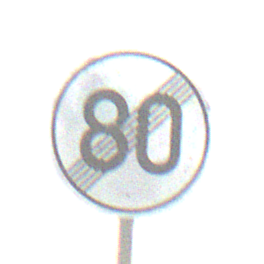
Verkehrszeichen: EndeGeschwindigkeit80
Umgebung: Outdoor, Nature
Tageszeit: SunriseSunset
Wetter: PartlyCloudy
Licht: Natural
Jahreszeit: Summer
Kontrast: HighContrast